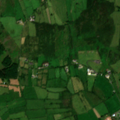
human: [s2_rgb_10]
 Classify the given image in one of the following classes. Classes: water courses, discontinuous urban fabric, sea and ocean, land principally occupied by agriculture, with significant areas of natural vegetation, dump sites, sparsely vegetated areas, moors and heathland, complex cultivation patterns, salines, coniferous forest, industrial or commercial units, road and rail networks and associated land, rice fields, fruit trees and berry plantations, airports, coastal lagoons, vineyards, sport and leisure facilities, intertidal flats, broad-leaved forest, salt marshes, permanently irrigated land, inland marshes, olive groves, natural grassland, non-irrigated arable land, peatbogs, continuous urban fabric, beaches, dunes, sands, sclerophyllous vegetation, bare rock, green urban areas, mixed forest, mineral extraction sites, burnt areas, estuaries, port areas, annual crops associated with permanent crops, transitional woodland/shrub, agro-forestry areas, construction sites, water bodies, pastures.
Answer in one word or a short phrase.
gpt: pastures, land principally occupied by agriculture, with significant areas of natural vegetation, transitional woodland/shrub